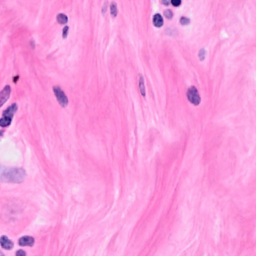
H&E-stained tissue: Breast